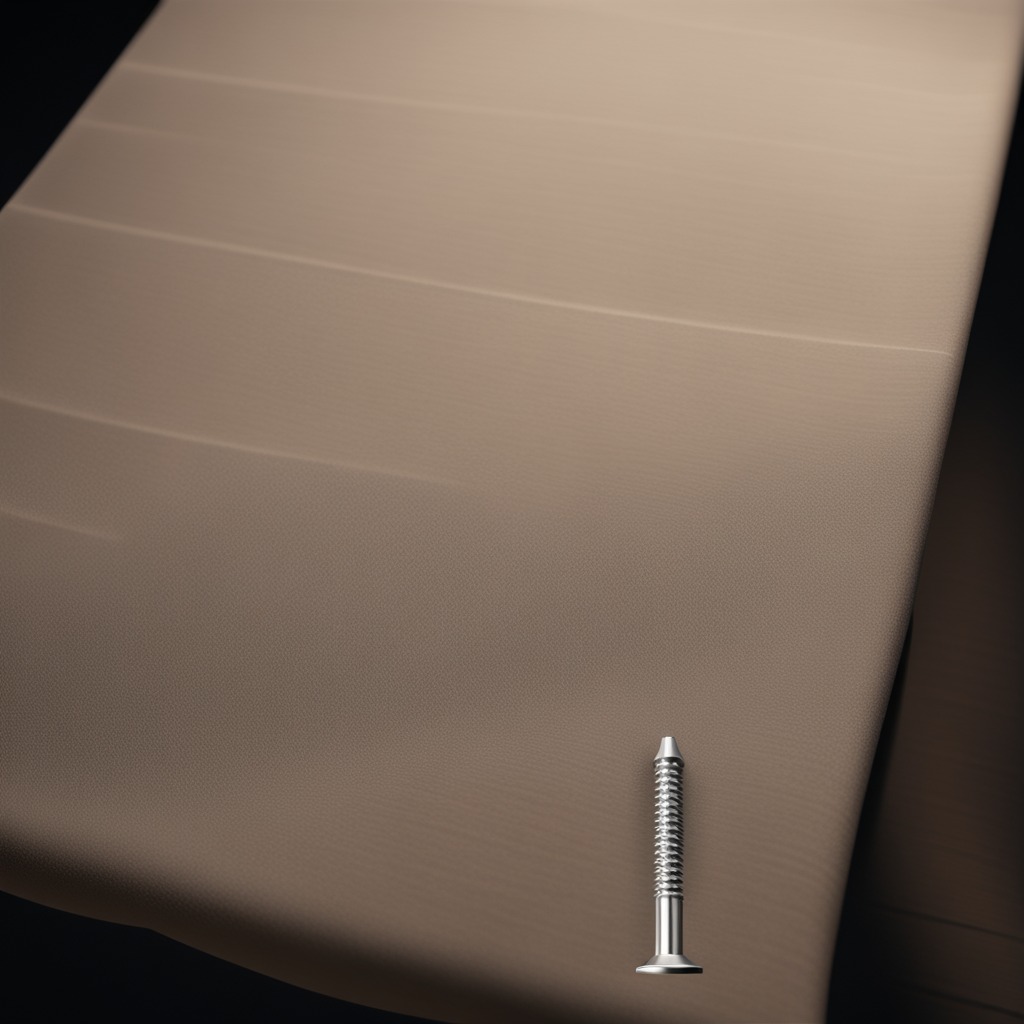
A metal screw is lying on a wooden table in a workshop at night.